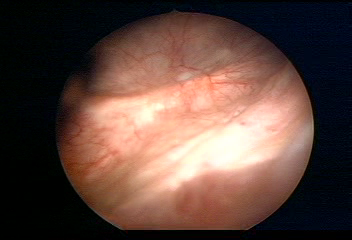
Modality: WLC
Class: Normal mucosa
Bladder cancer association: No